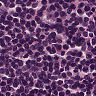
Metastatic tissue present: no